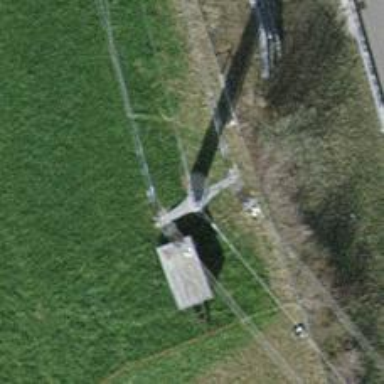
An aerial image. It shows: Power pole.